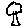
Label: tree